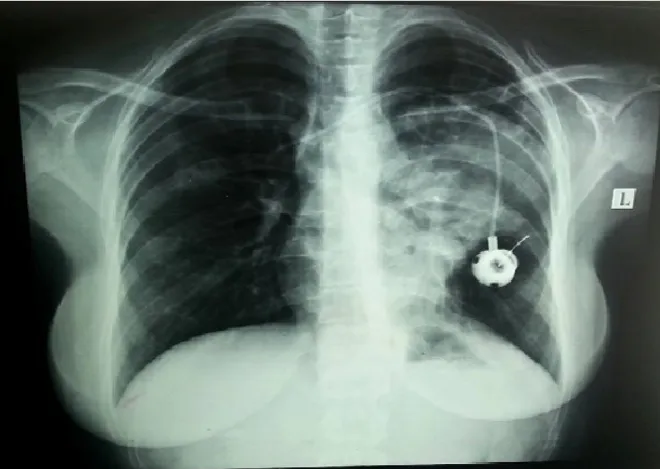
Opacity at the left hemithorax with evidence of effusion.
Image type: radiology (x_ray)